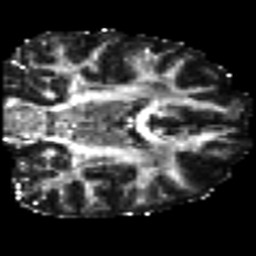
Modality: FA
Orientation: coronal
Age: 22
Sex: male
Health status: ill
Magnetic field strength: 3 T
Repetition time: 8.4 s
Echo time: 0.0926 s